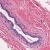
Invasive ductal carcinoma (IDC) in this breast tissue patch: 0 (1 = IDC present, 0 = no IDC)